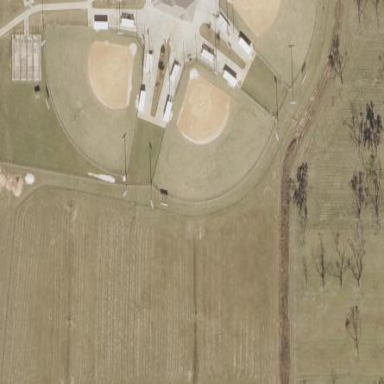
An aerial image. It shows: Baseball pitch for leisure and sports activities.